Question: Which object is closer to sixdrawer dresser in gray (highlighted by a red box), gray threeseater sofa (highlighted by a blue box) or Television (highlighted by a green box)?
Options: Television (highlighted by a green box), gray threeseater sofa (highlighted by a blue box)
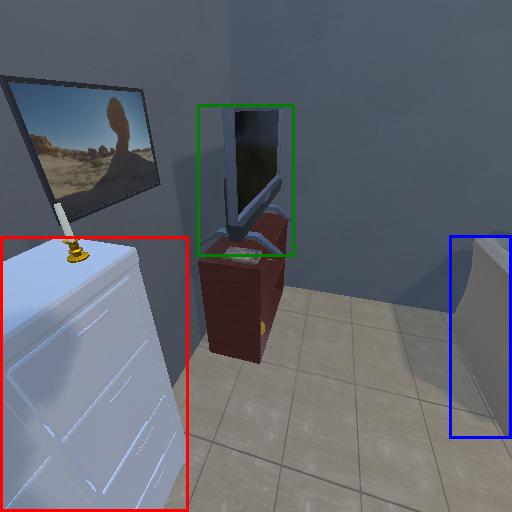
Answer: Television (highlighted by a green box)